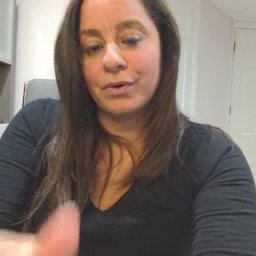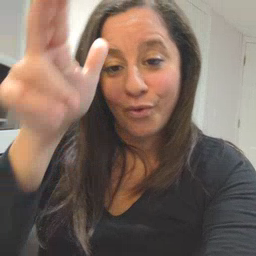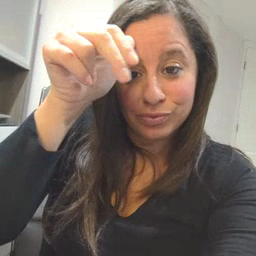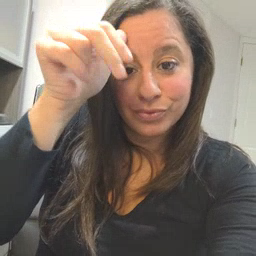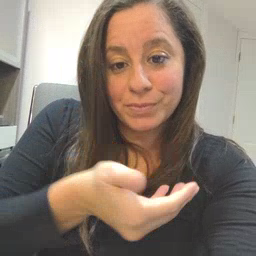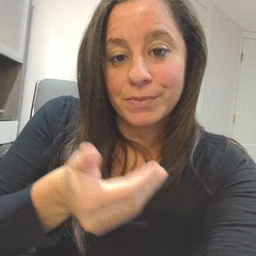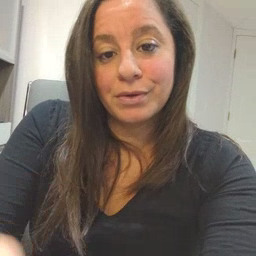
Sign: donkey